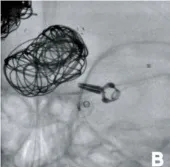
Stage 2. Large-sized coil embolization was performed, followed by the complete deployment of the PED.
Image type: radiology (ct)